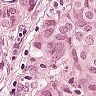
Metastatic tissue present: yes